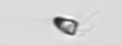
Label: Pyramimonas